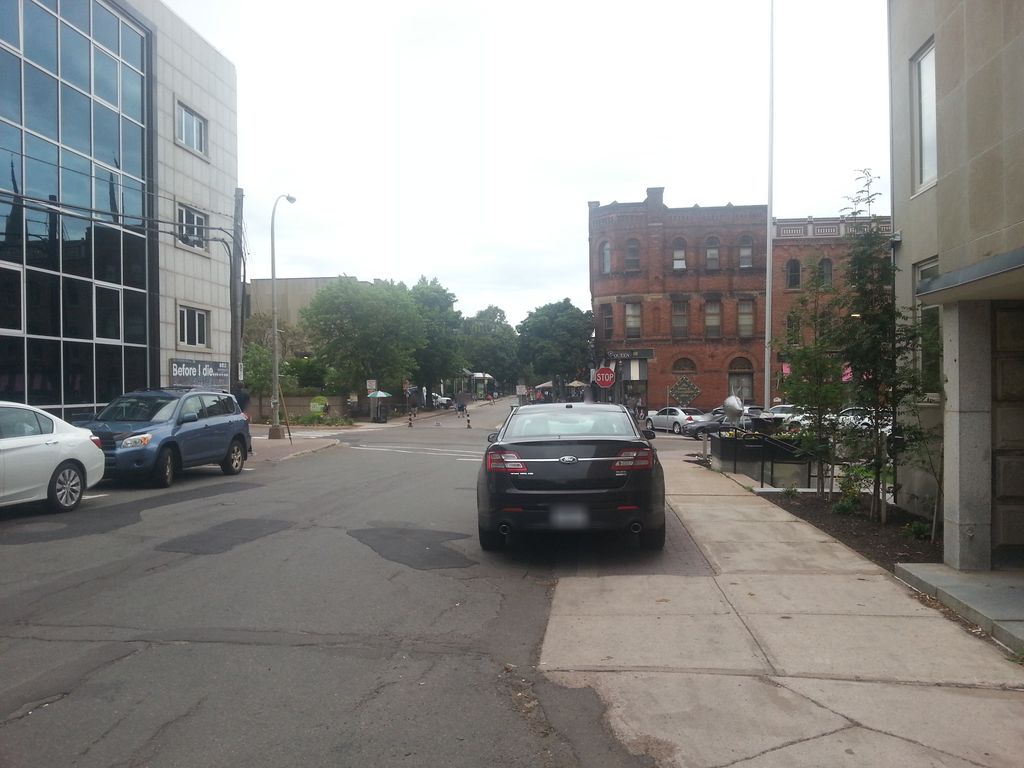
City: charlottetown